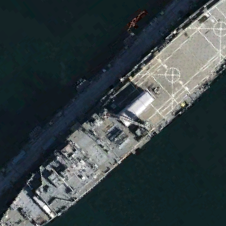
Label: combat